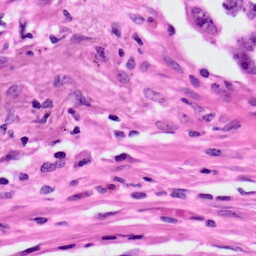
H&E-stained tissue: Lung